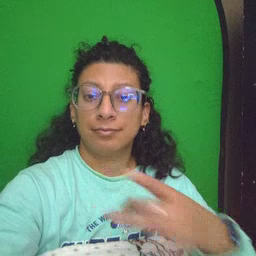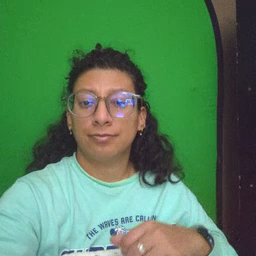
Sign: like